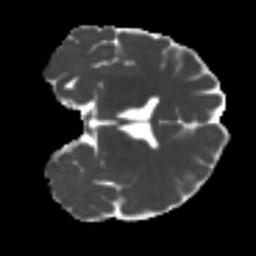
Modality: MD
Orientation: coronal
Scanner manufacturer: siemens
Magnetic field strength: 3 T
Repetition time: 4 s
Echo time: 0.0594 s